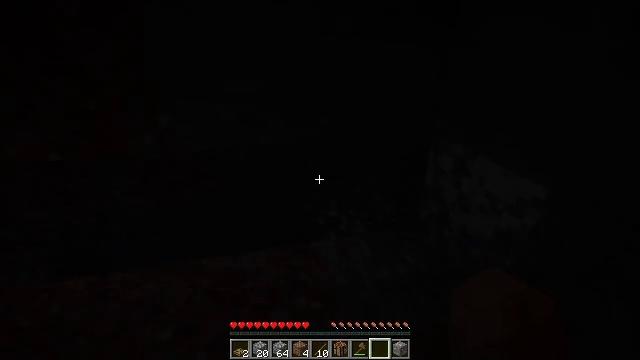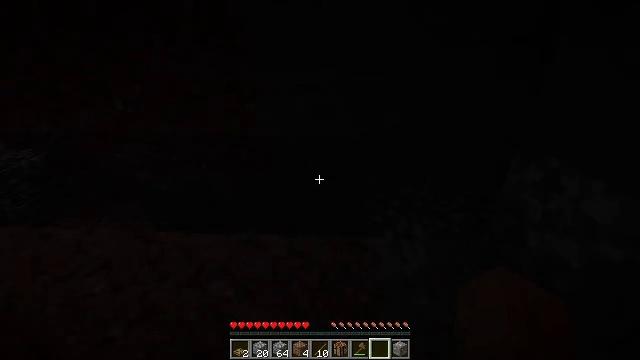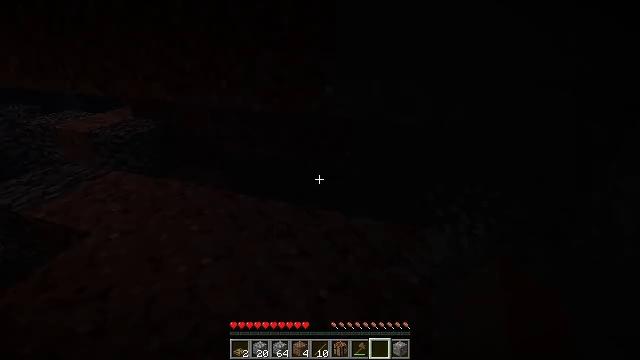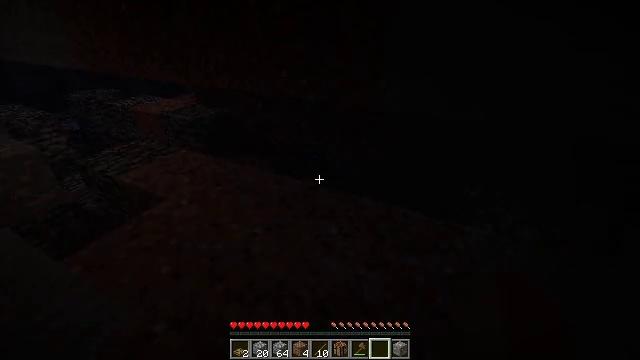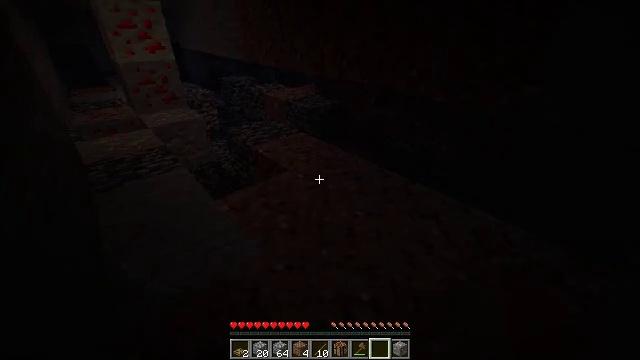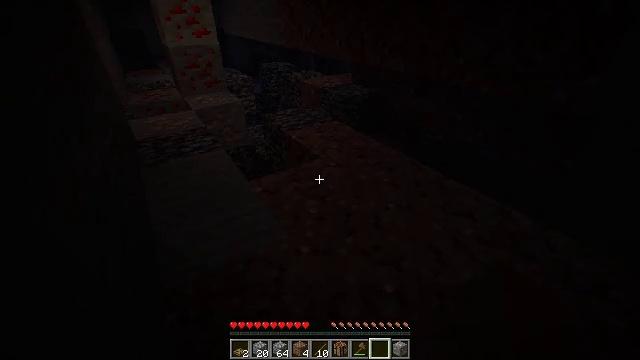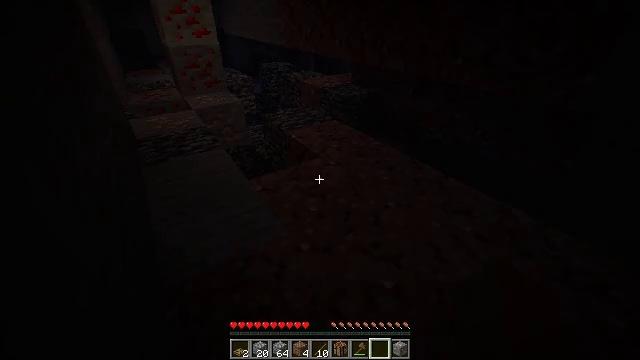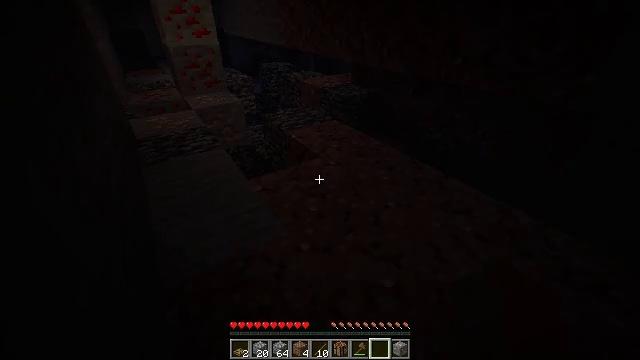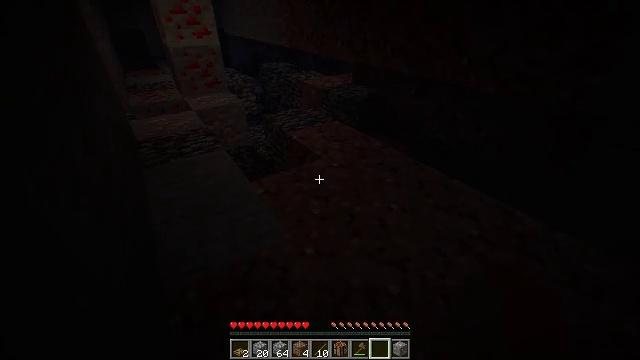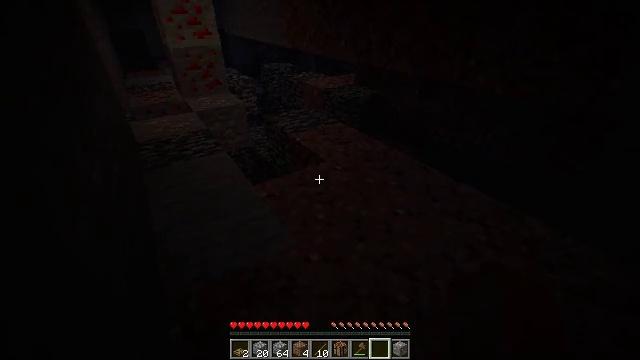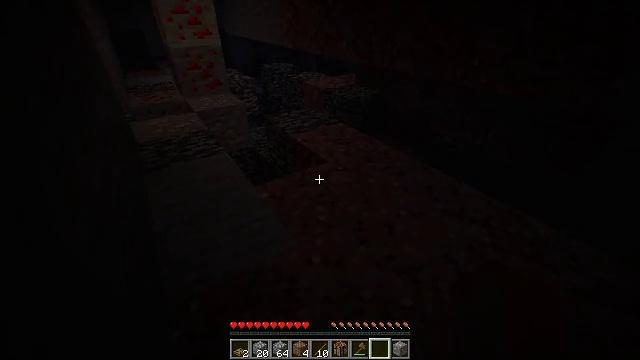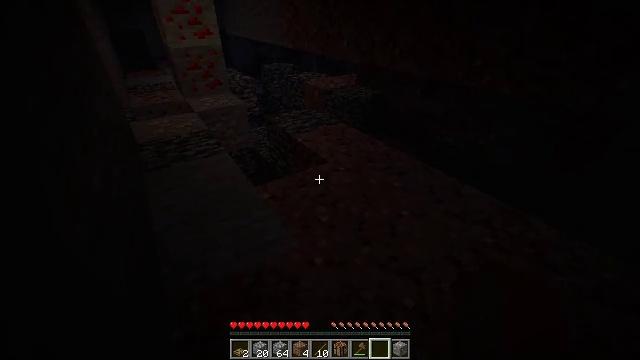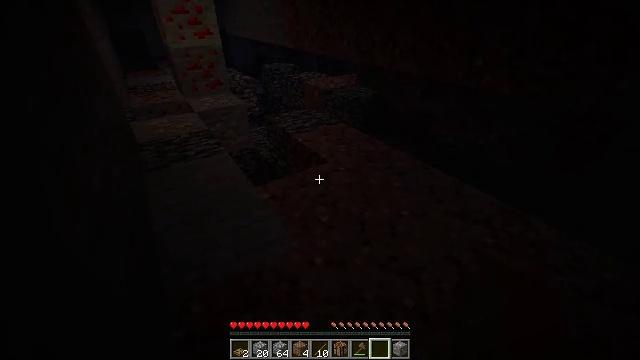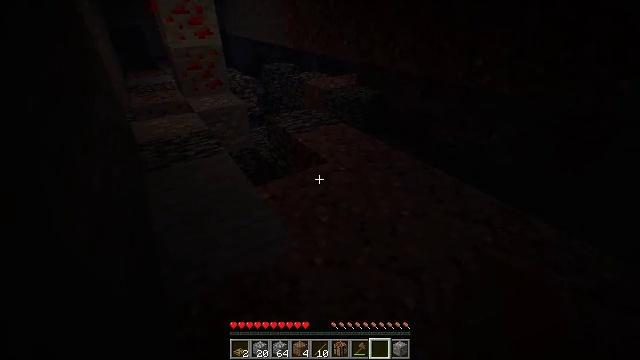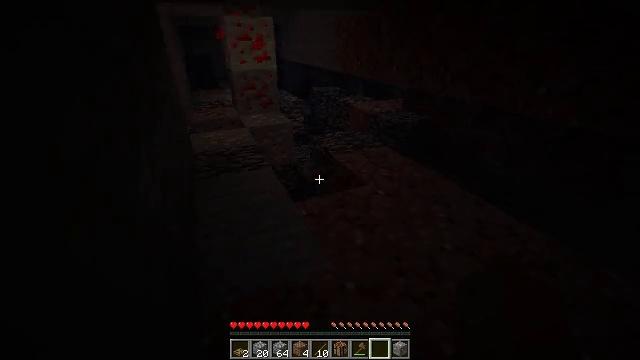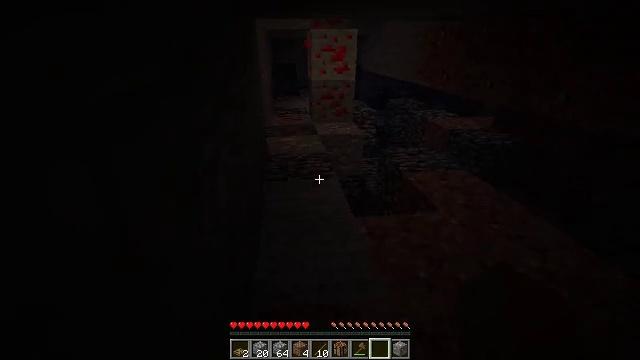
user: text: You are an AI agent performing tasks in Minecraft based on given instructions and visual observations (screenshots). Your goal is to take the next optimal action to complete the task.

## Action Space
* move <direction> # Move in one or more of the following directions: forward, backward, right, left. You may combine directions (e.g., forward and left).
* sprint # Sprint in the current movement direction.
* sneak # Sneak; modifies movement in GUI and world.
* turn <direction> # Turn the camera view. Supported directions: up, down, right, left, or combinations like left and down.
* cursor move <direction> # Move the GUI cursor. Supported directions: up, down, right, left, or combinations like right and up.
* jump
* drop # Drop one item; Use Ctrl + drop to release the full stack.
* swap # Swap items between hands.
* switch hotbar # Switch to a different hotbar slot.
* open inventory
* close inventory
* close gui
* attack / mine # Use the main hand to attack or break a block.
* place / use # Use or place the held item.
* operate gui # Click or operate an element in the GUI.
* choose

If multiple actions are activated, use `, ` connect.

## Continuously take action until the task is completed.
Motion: motion action
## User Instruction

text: craft item air
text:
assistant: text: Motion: move back, turn left
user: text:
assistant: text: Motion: move back, turn left and down
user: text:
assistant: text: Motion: move back and move left, turn left and down
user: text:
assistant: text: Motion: move back and move left, turn left
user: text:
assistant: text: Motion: move back and move left, turn left and down
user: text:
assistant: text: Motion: move back and move left
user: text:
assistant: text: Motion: move left
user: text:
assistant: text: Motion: move left
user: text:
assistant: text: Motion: no_op
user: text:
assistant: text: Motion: no_op
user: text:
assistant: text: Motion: no_op
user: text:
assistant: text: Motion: no_op
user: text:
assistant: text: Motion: no_op
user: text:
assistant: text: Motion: turn left and up
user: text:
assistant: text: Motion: move forward, turn left and up
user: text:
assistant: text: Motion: move forward, turn left
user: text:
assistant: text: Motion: move forward
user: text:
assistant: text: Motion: move forward
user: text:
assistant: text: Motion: move forward
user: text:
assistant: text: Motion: move forward
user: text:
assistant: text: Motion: move forward
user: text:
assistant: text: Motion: move forward
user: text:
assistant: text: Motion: move forward
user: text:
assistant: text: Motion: move forward
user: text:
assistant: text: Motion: move forward
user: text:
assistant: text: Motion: move forward
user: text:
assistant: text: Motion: move forward
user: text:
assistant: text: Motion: move forward
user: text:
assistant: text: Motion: move forward
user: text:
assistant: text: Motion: move forward